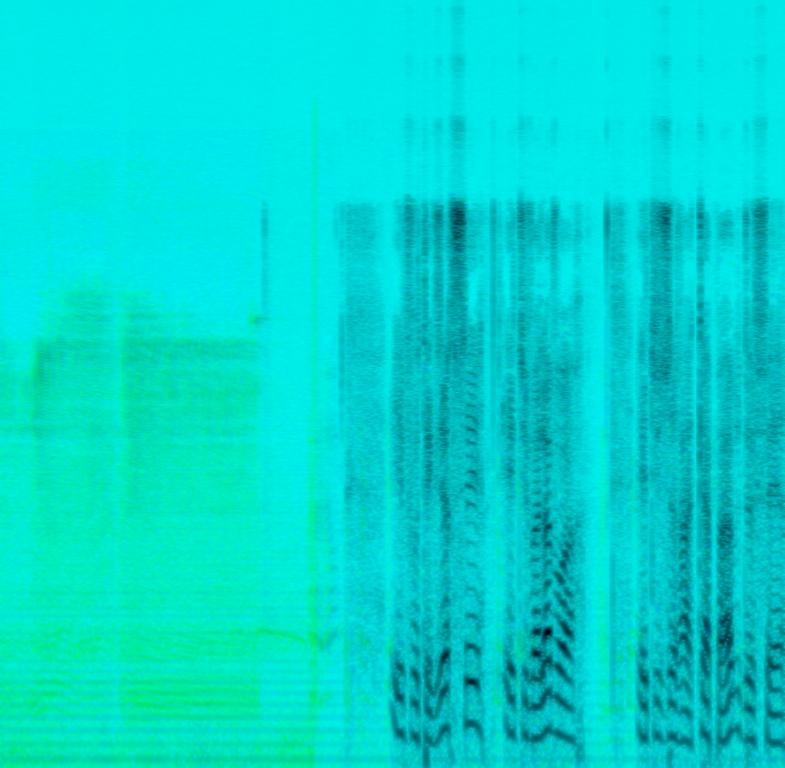
This song features a didgeridoo being played. Only one note is played. A male voice narrates a line before playing the instrument. There are no other instruments in this song. There is no melody in the music.